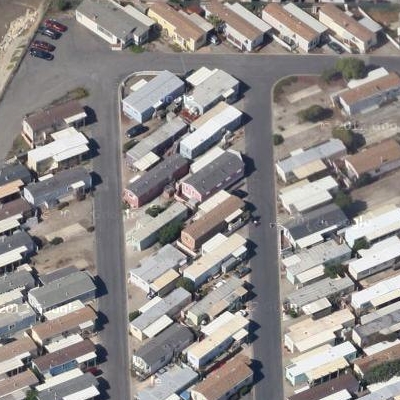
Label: fResident